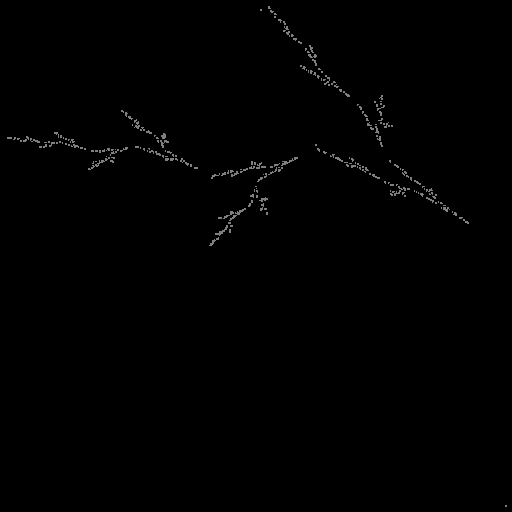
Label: bud